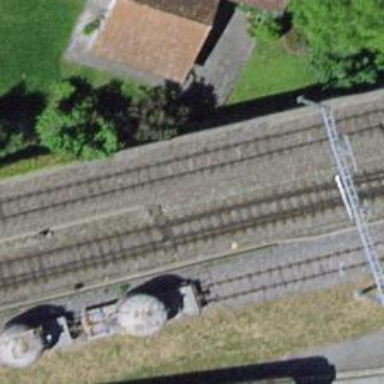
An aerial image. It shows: Single railway track with electrified contact line.